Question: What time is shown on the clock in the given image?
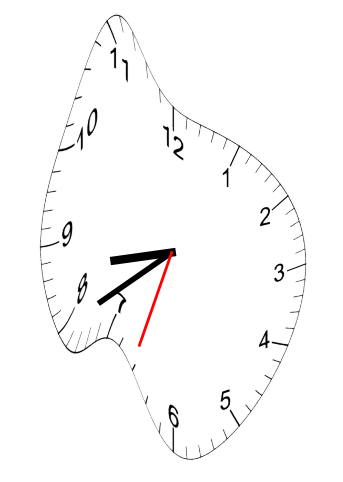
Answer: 08:39:33